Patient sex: M
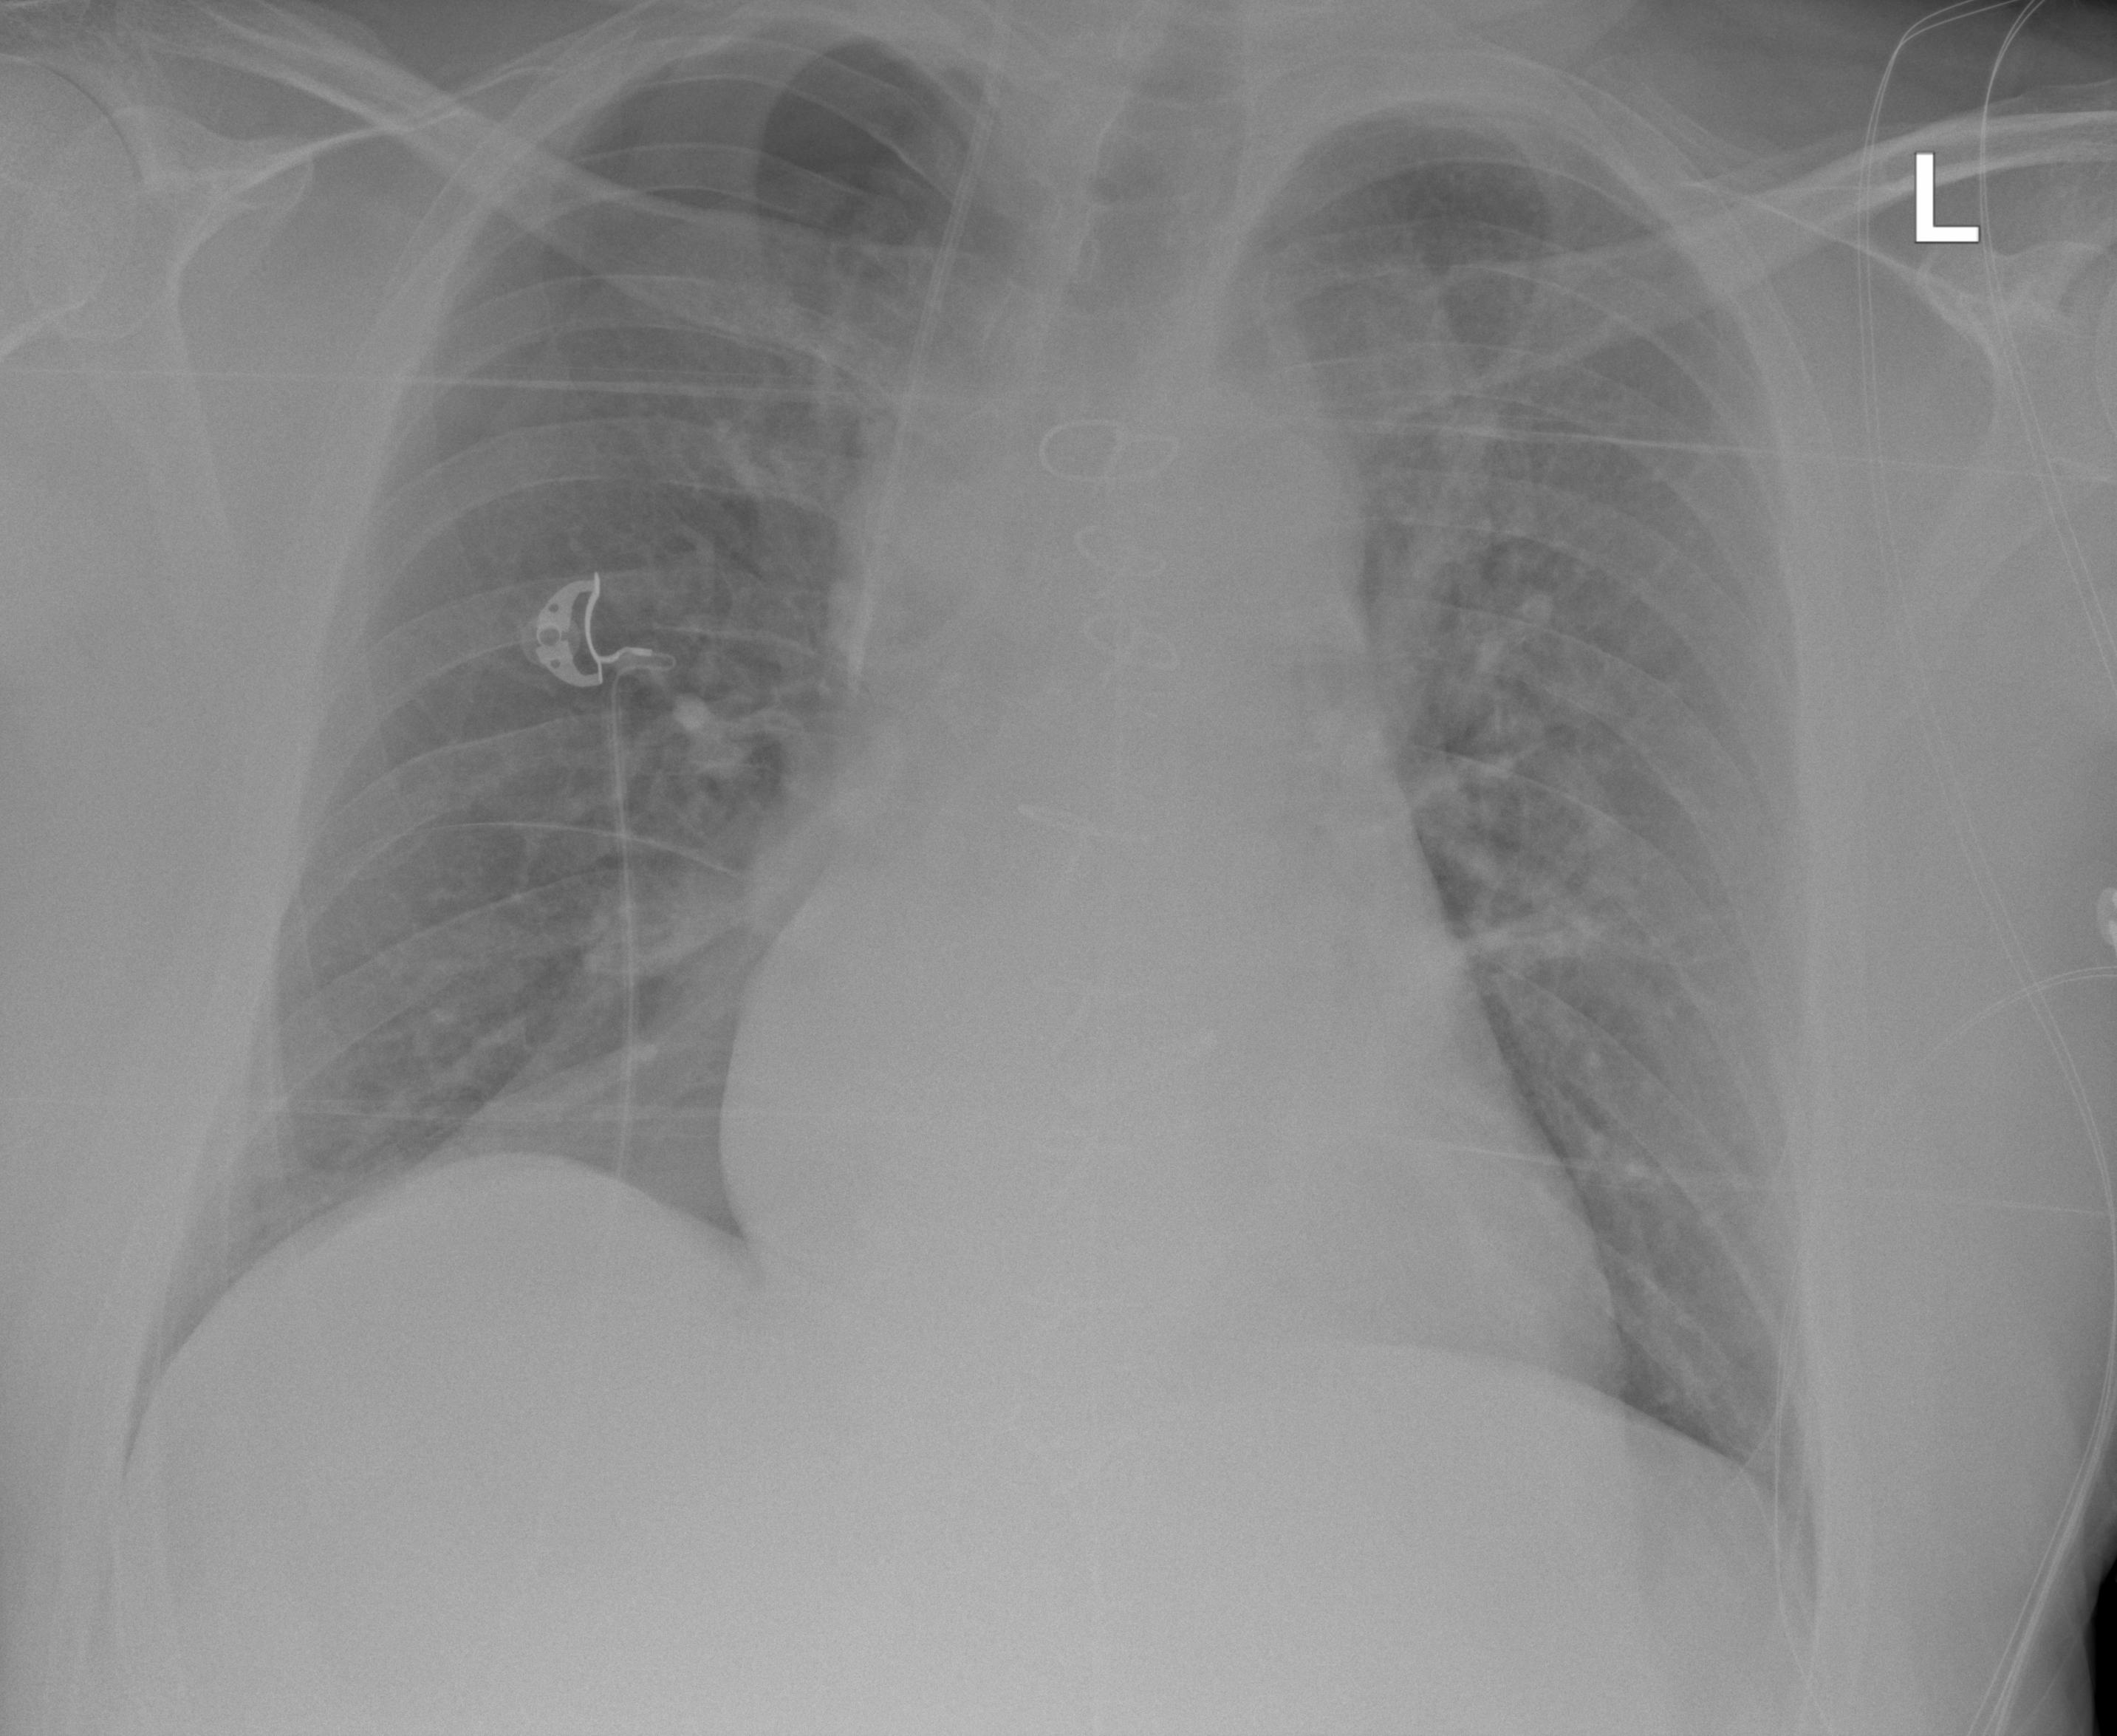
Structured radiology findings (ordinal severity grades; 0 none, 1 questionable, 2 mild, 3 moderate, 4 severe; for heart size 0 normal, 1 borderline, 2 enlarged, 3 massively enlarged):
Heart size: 2
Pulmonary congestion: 0
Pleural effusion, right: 0
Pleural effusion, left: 0
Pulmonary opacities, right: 0
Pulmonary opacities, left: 0
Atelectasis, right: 2
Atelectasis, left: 2